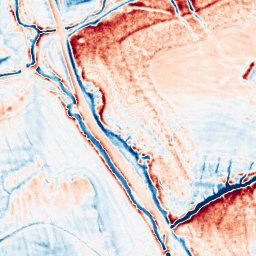
Category: classical
Decomposition family: uniform
Decomposition parameters: size: 10
Upsampling method: cubic_mitchell
Upsampling parameters: scale: 2
Upsampling scale: 2